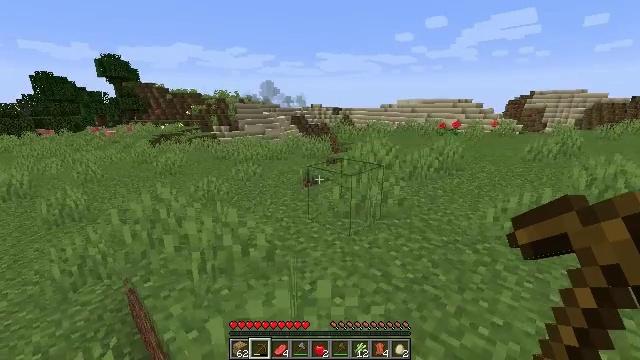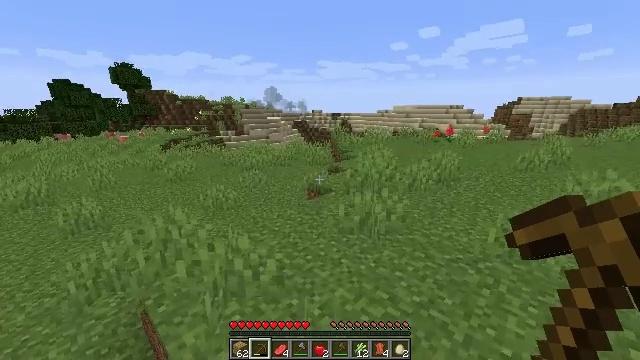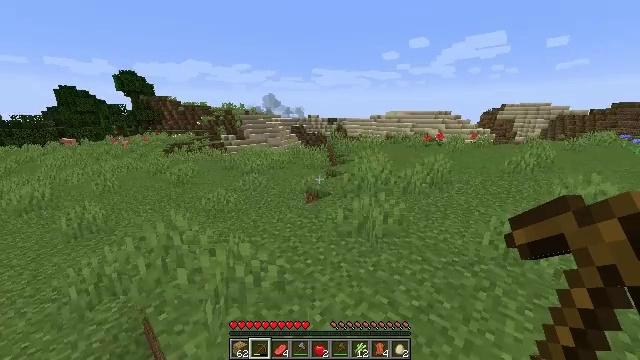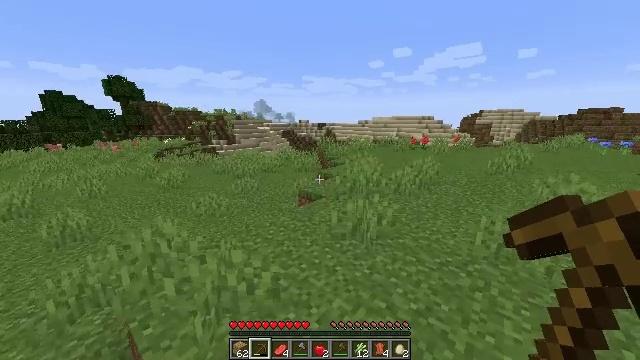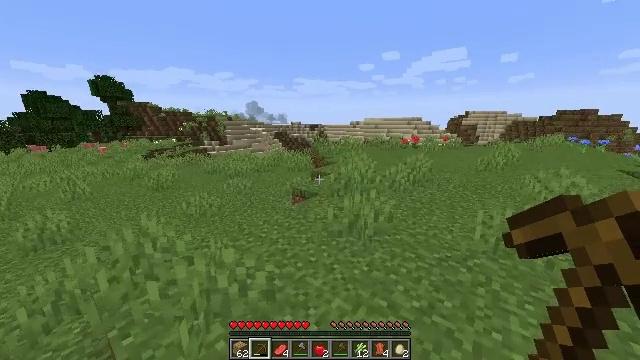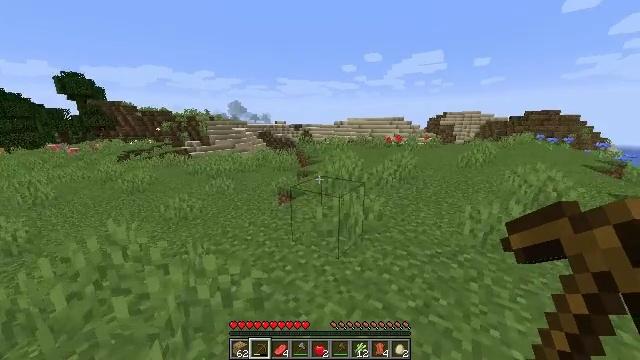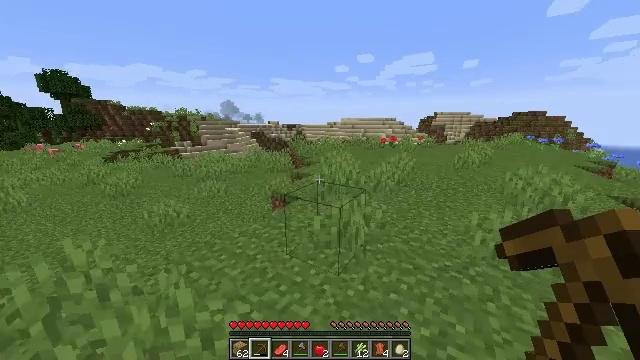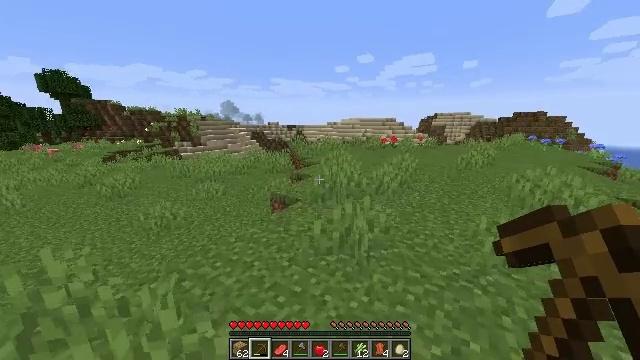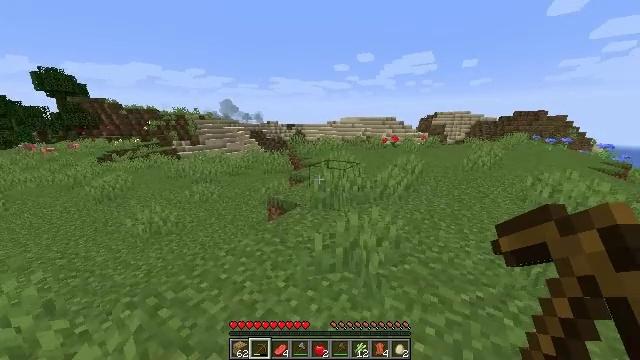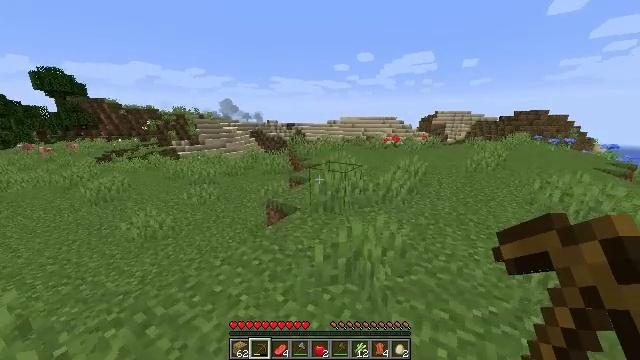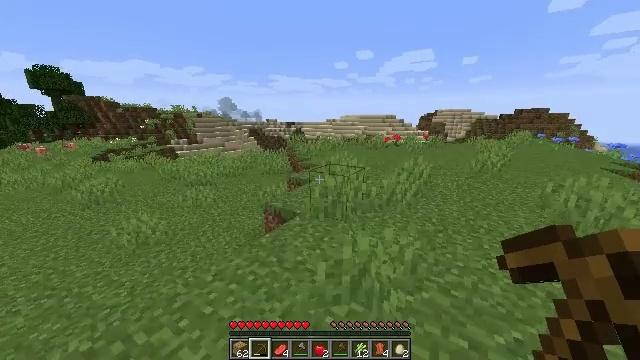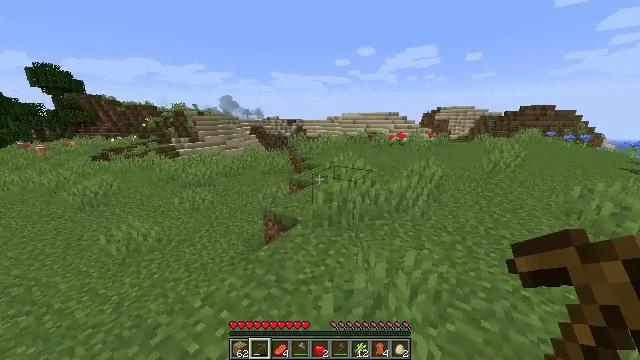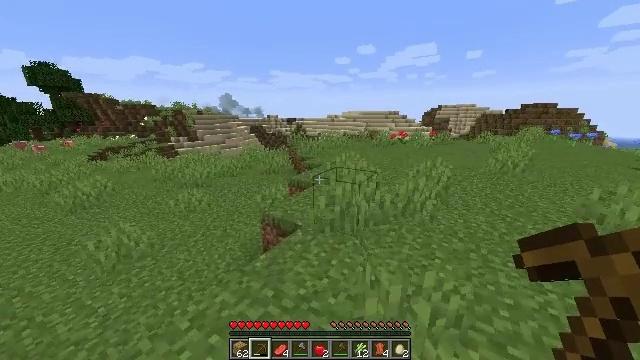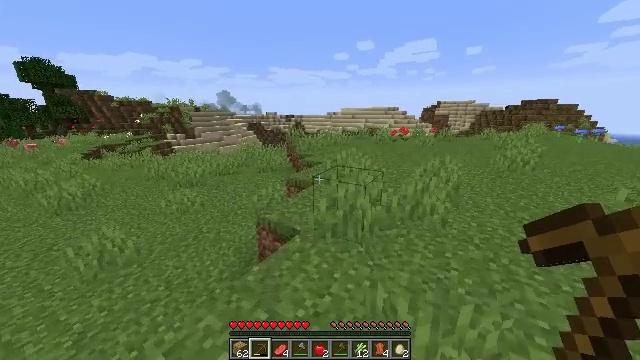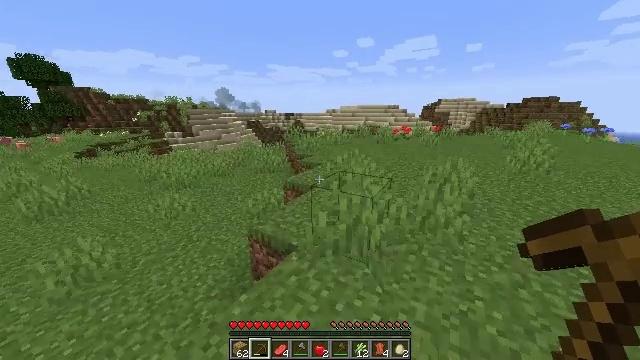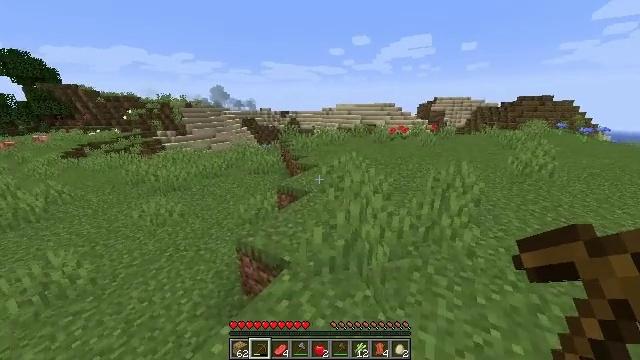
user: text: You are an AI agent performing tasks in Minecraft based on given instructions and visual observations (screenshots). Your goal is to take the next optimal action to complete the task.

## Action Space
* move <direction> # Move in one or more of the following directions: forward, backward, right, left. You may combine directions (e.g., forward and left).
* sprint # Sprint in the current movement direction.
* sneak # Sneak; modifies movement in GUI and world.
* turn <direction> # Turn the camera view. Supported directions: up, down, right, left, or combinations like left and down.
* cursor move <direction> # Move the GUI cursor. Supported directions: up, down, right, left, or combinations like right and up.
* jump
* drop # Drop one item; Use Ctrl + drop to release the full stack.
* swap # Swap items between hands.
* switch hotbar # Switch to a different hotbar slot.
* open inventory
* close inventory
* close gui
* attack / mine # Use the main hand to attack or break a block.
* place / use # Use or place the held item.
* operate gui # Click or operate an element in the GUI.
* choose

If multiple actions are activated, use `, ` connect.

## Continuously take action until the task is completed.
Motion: motion action
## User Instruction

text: Gather sugar cane for crafting.
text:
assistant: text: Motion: move forward, sprint
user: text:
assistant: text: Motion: move forward, sprint
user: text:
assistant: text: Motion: move forward, sprint, turn right
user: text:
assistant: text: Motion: move forward, sprint, turn right
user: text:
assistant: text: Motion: move forward, sprint, turn right
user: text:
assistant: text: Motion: move forward, sprint, turn right
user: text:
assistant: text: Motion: move forward, sprint
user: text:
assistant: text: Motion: move forward, sprint
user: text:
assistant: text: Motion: move forward, sprint
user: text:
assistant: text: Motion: move forward, sprint
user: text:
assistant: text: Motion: move forward, sprint
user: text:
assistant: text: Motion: move forward, sprint
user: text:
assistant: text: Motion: move forward, sprint, turn down
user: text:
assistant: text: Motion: move forward, sprint
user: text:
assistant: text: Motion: move forward, sprint, turn right
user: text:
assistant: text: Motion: move forward, sprint, turn right
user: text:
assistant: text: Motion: move forward, sprint, turn right
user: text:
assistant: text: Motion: move forward, sprint, turn right
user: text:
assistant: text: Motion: move forward, sprint, turn right
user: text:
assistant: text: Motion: move forward, sprint, turn right
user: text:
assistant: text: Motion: move forward, sprint, turn right
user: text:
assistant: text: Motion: move forward, sprint
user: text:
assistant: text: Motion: move forward, sprint, turn right
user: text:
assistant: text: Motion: move forward, sprint, turn right
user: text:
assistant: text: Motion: move forward, sprint
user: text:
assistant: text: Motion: move forward, sprint
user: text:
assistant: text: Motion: move forward, sprint
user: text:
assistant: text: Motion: move forward, sprint
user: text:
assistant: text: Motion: move forward, sprint
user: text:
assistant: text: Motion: move forward, sprint